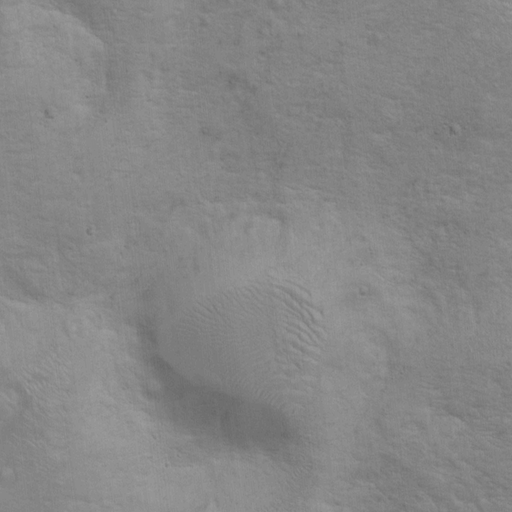
Classes present: Background